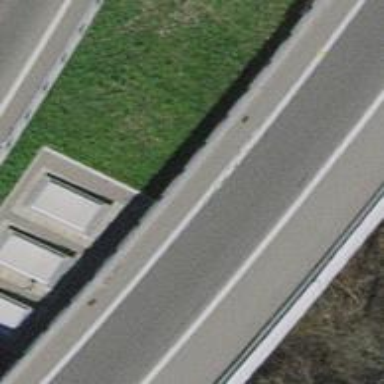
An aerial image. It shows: Asphalt bridge for motorway link.